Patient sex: M
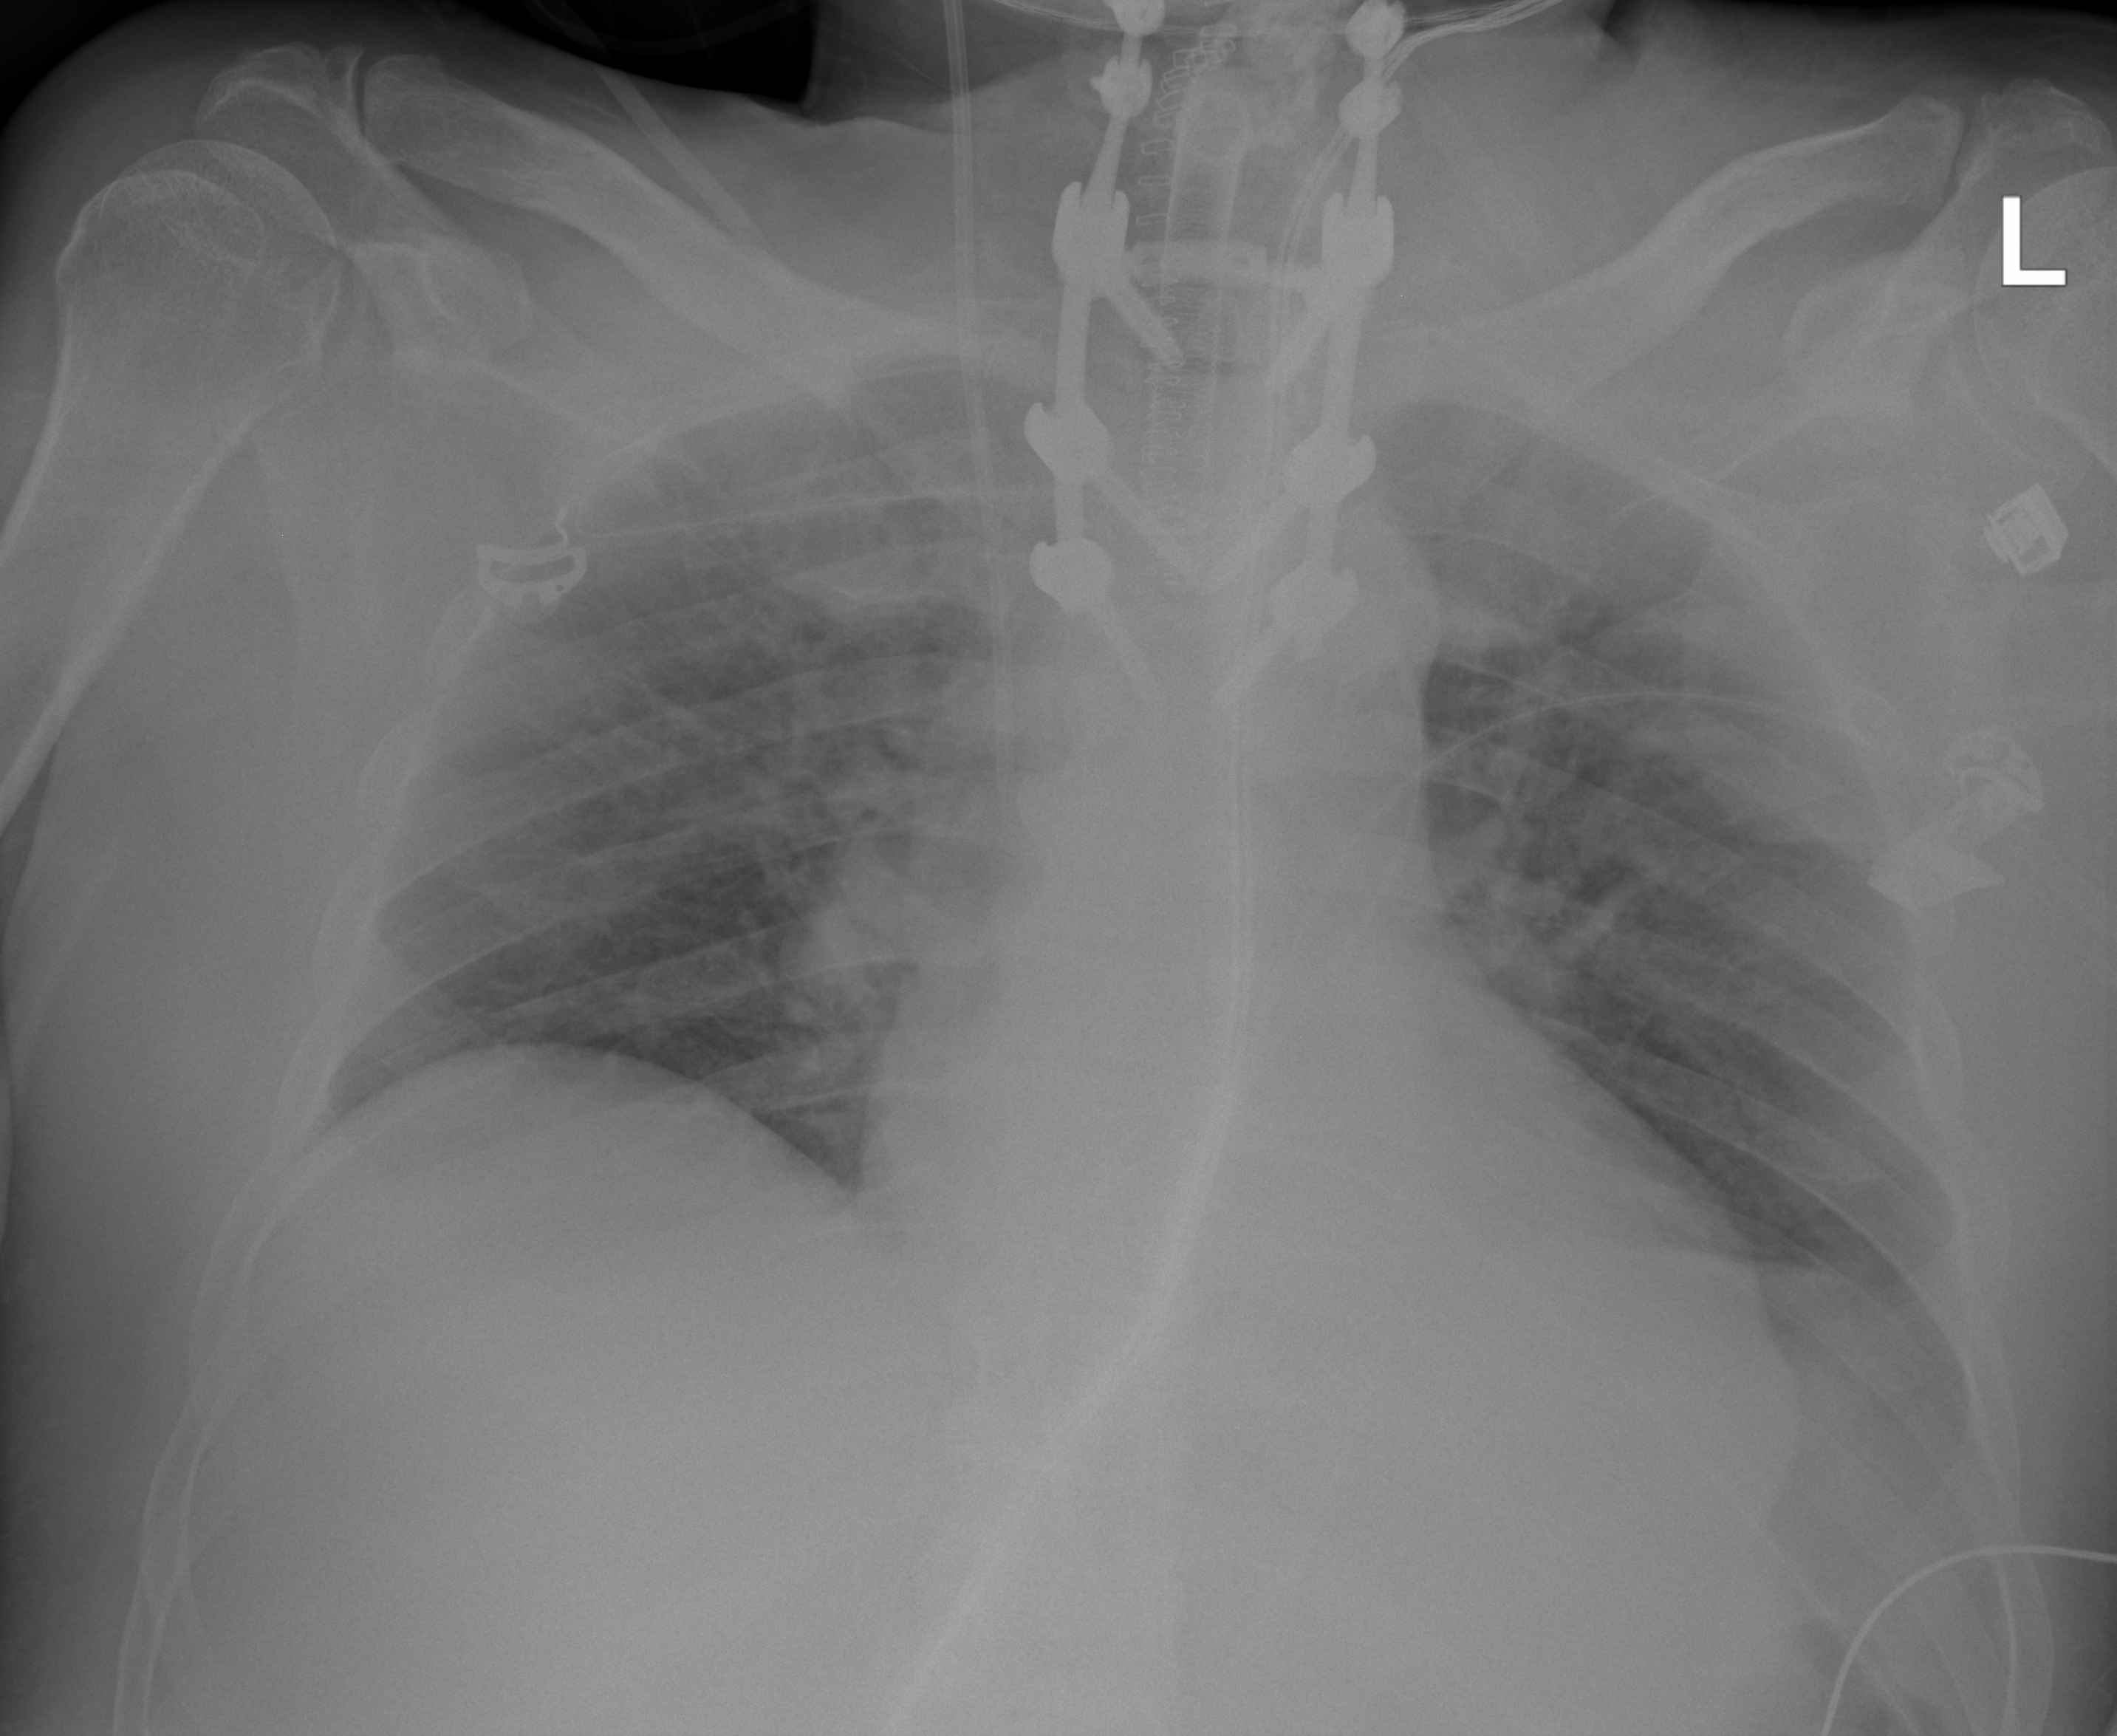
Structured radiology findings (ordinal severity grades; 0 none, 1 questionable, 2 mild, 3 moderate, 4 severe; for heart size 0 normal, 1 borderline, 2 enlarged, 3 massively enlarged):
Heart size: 2
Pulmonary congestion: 2
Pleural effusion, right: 0
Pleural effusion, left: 2
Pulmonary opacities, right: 2
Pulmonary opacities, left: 2
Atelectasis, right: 2
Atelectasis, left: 2